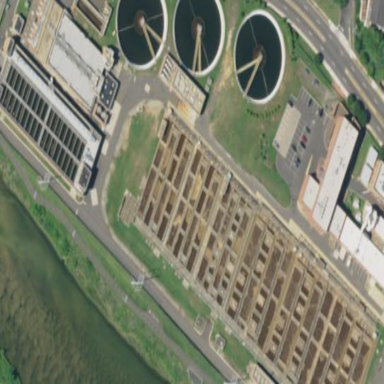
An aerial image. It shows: Image of wastewater.